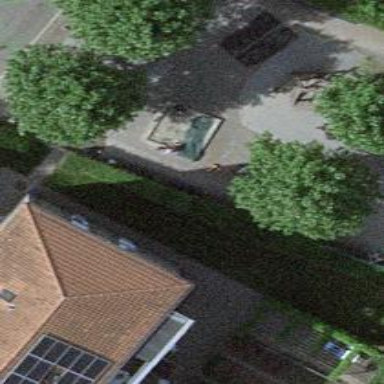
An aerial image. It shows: Sandpit at the playground.